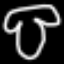
Label: mushroom